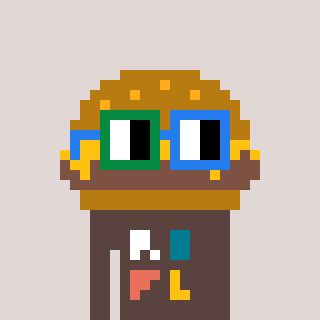
a pixel art character with square green and blue glasses, a burger-shaped head and a darkbrown-colored body on a warm background